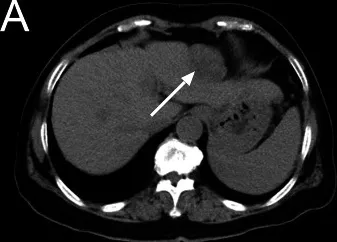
CT imaging of BAF. (A) An abdominal plain CT scan revealed a subcapsular solid-cystic mass with an obscure boundary (white arrow) in the liver segment II.
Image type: radiology (ct)